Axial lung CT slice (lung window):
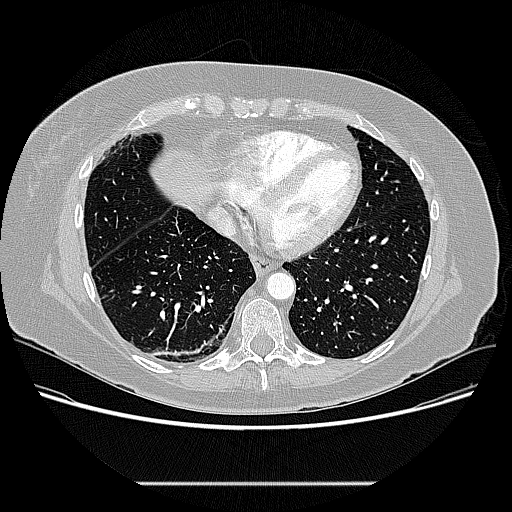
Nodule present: no